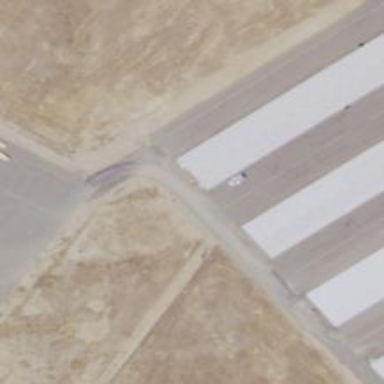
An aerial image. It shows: View of taxiway at the airport.